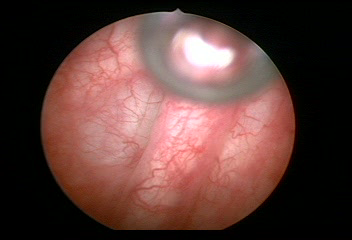
Modality: WLC
Class: Normal mucosa
Bladder cancer association: No